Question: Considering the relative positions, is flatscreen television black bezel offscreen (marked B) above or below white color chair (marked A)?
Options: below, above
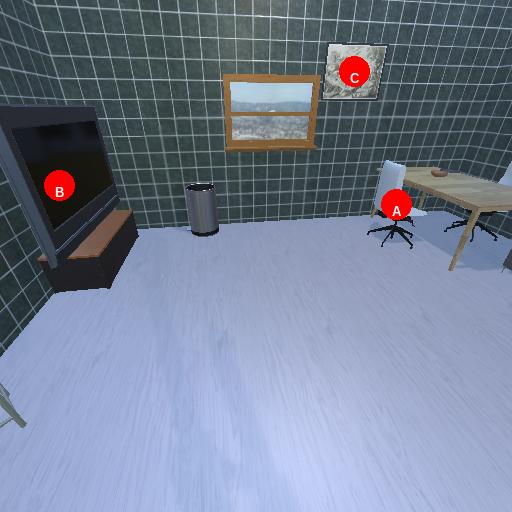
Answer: below